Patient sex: M
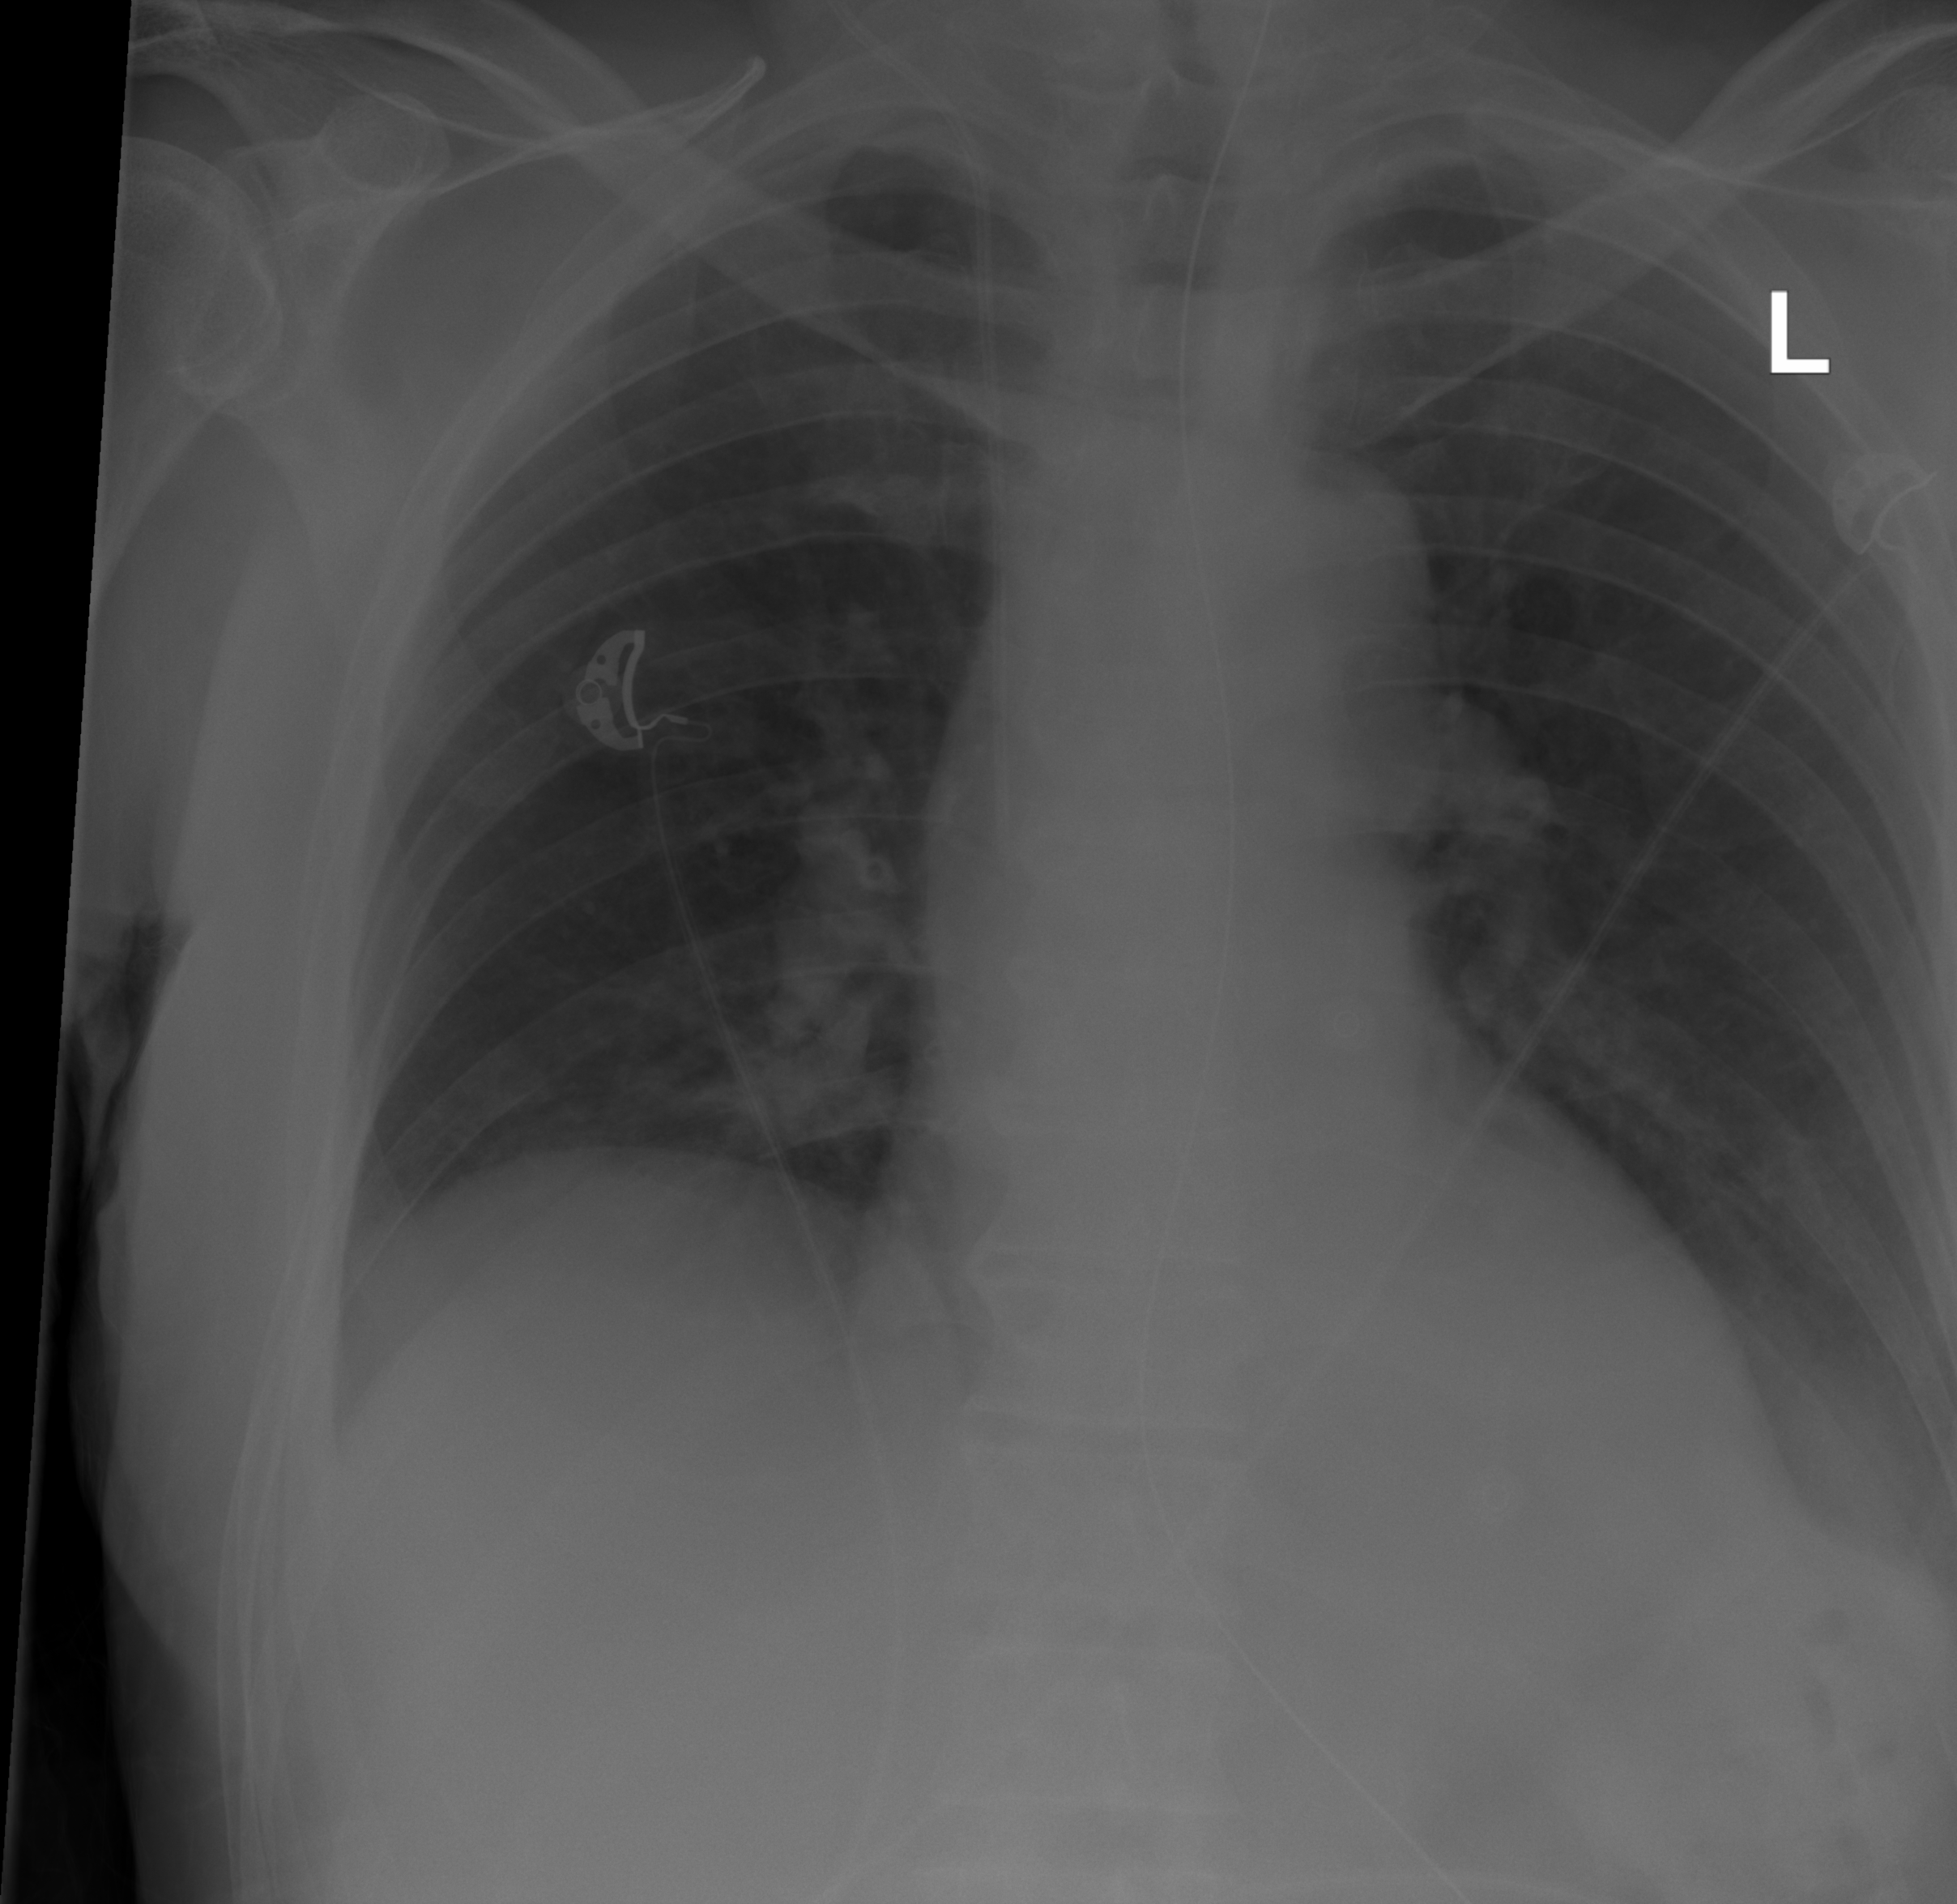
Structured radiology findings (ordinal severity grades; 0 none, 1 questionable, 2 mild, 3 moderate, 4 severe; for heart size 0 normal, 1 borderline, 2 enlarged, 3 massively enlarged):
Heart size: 0
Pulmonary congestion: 0
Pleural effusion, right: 2
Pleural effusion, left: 2
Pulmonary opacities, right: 0
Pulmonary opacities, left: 0
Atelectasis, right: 2
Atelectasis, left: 3